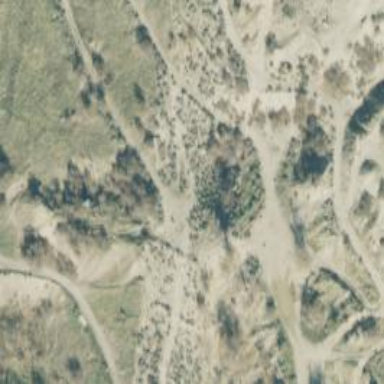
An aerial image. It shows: Disc golf basket.